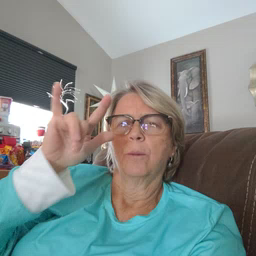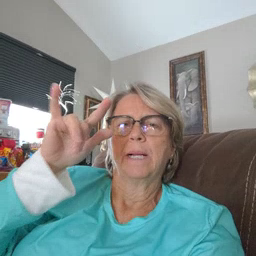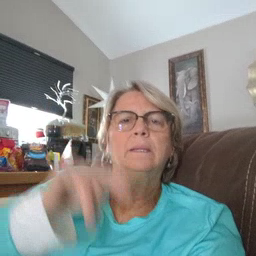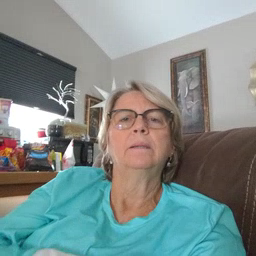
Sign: airplane